Interaction volume radius: 5 \u00c5
Interaction volume height: 20 \u00c5
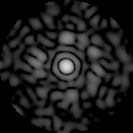
Disorder parameter: 0.8002